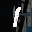
Label: 1